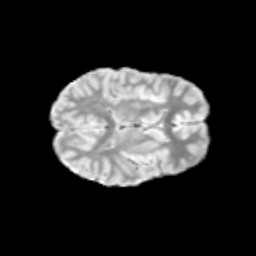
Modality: T2w
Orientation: axial
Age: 10
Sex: female
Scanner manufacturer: siemens
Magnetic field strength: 3 T
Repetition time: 3.8 s
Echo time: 0.07 s